Question: I need some help recreating this in CSS (if possible) :

And here is what I have so far:
'''
.bg {
background-image: url('https://images.unsplash.com/photo-1501706362039-c06b2d715385?auto=format&fit=crop&w=1070&q=60&ixid=dW5zcGxhc2guY29tOzs7Ozs%3D');
background-repeat: no-repeat;
background-position: center center;
padding: 100px 50px;
}
.text {
background: #ed1c24;
mix-blend-mode: multiply;
}
.text p {
font-family: "Helvetica";
font-weight: bold;
font-size: 32px;
color: #fff;
margin: 0;
padding: 40px;
}
'''
'''
<div class="bg">
<div class="text">
<p>
These artistic movements were a refelection of the million of people who lived and worked here. To them, "I ❤️ NY" could be read as a rallying cry.
</p>
</div>
</div>
'''
There is a div with a background image and overlaying that div is another one with a red bg color and 'mix-blend-mode: multiply' on it. It looks like the color blend is working correctly, but is there a way that I can make the white text be unaffected and an opaque solid white like in the example image?
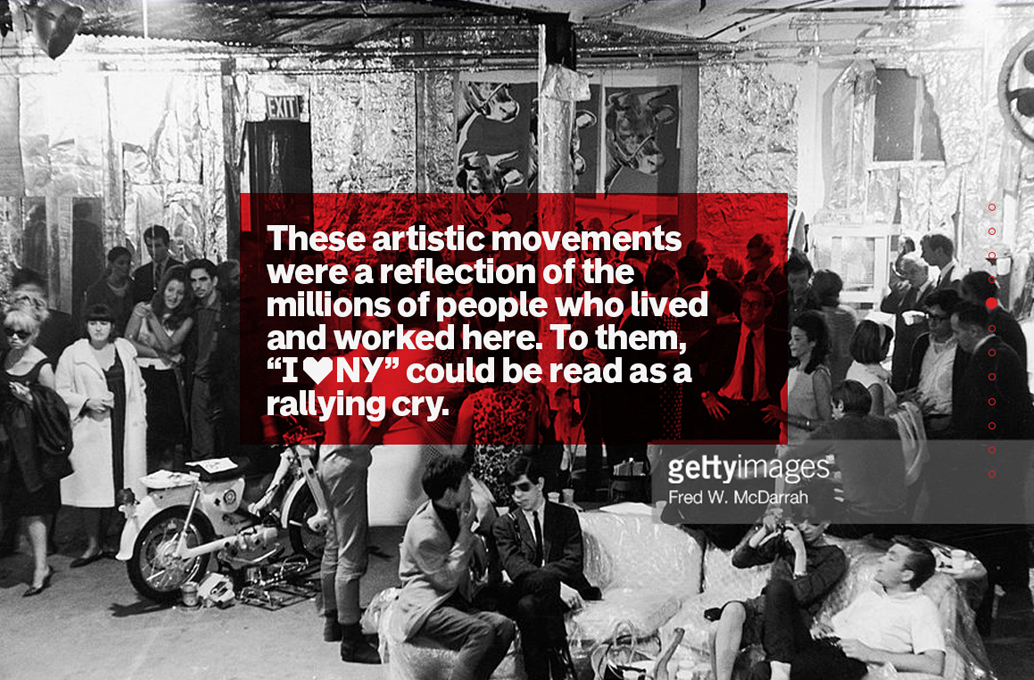
Answer: You may use pseudo element and apply 'mix-blend-mode: multiply' on it like this :
'''
.bg {
background-image: url('https://images.unsplash.com/photo-1501706362039-c06b2d715385?auto=format&fit=crop&w=1070&q=60&ixid=dW5zcGxhc2guY29tOzs7Ozs%3D');
background-repeat: no-repeat;
background-position: center center;
padding: 100px 50px;
}
.text {
position: relative;
}
.text:before {
content: "";
position: absolute;
top: 0;
right: 0;
left: 0;
bottom: 0;
background: #ed1c24;
mix-blend-mode: multiply;
z-index: 0;
}
.text p {
font-family: "Helvetica";
font-weight: bold;
font-size: 32px;
color: #fff;
margin: 0;
padding: 40px;
z-index: 2;
position: relative;
}
'''
'''
<div class="bg">
<div class="text">
<p>
These artistic movements were a refelection of the million of people who lived and worked here. To them, "I ❤️ NY" could be read as a rallying cry.
</p>
</div>
</div>
'''